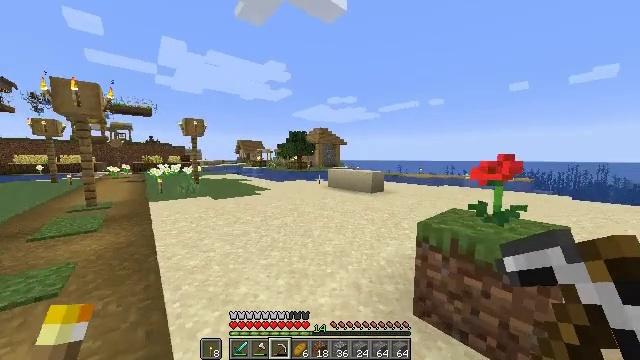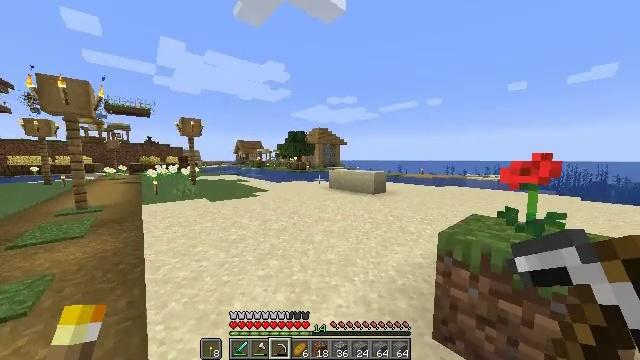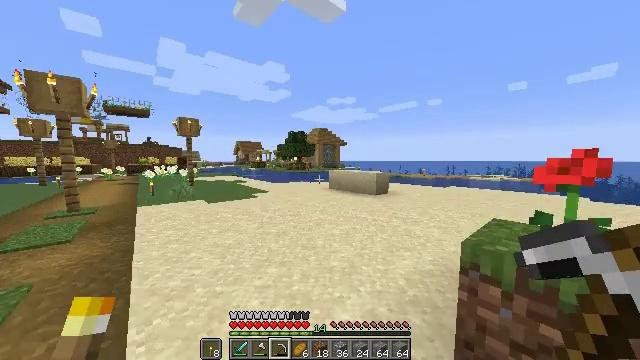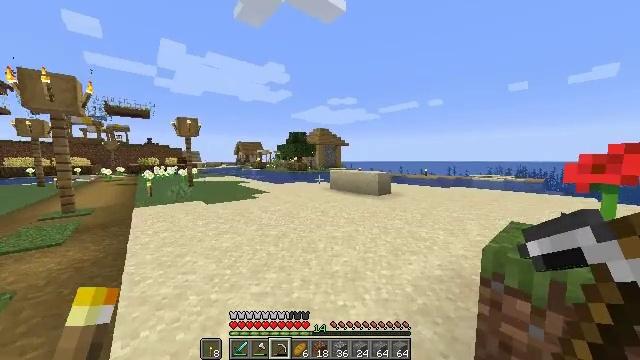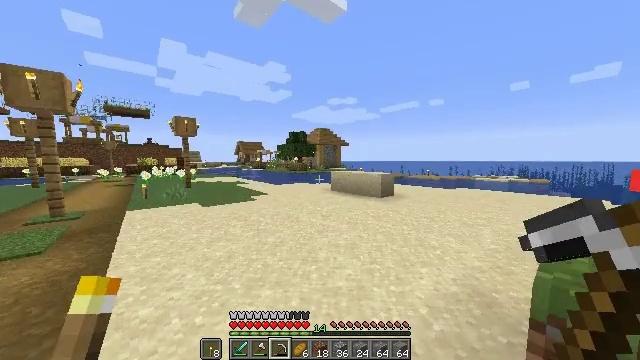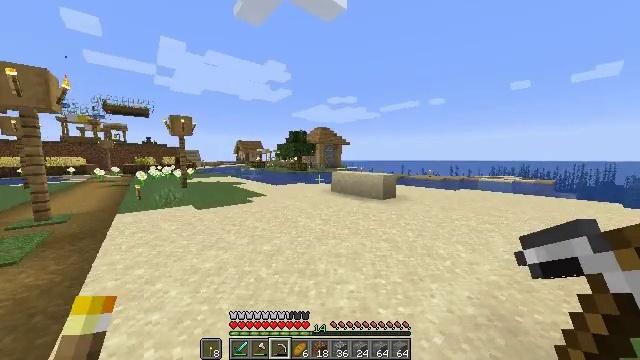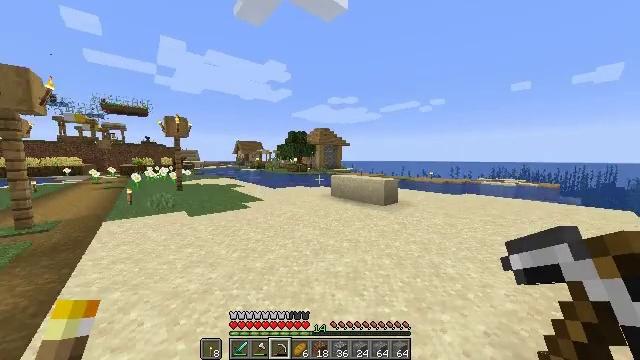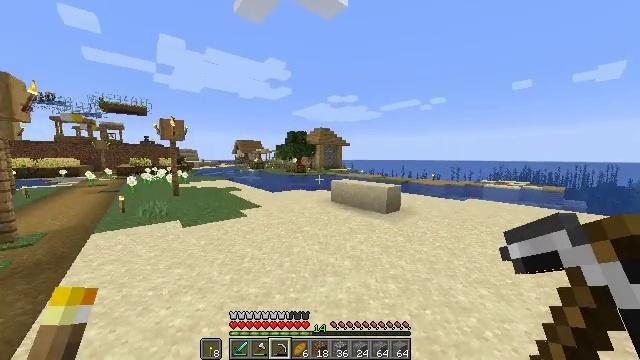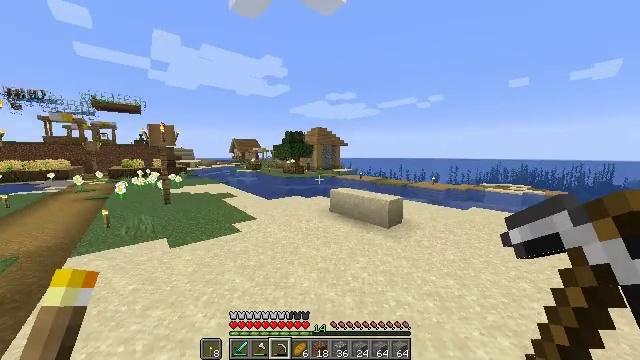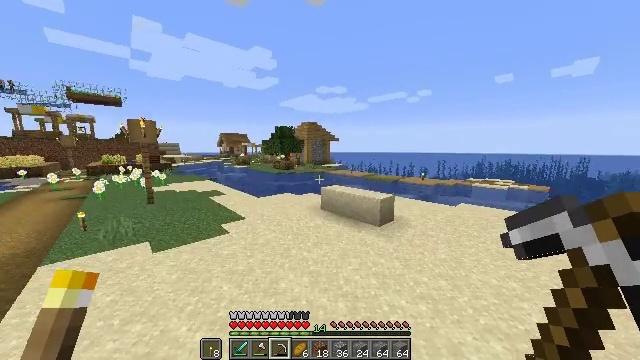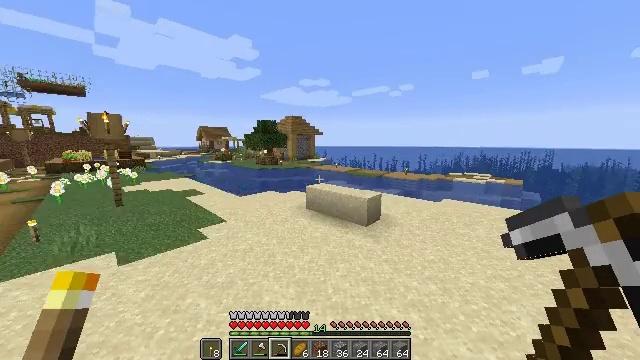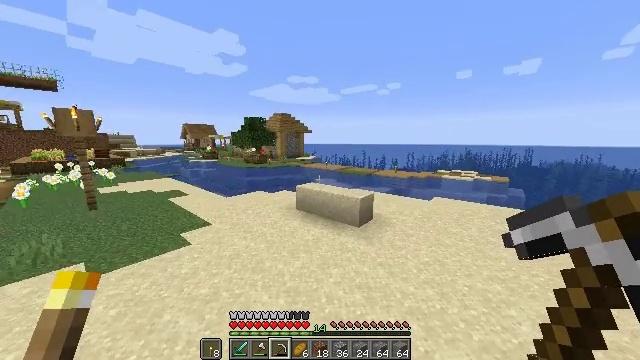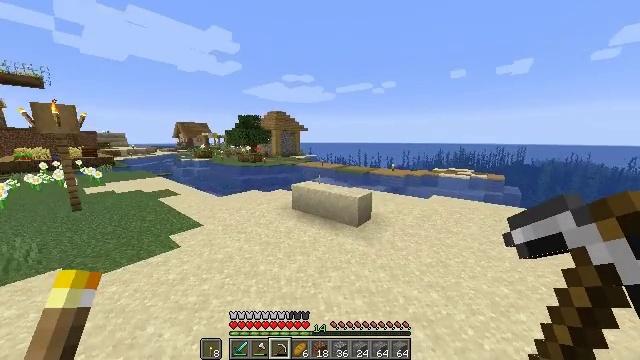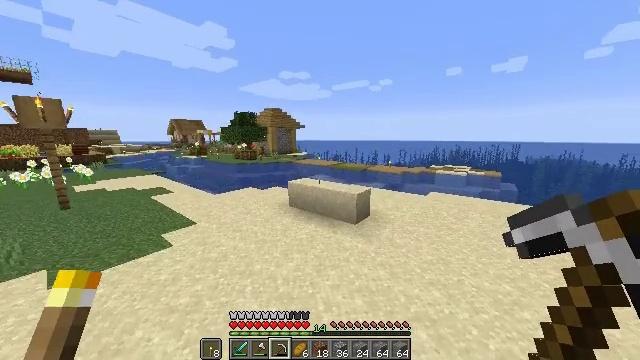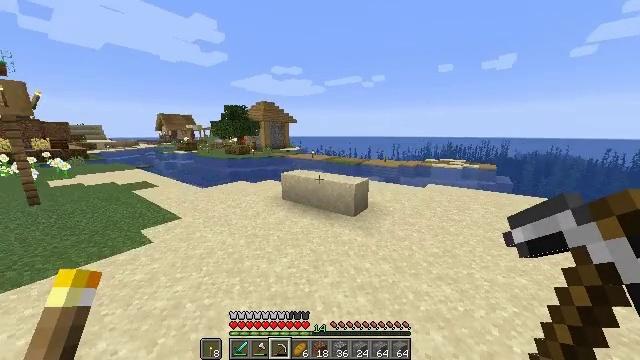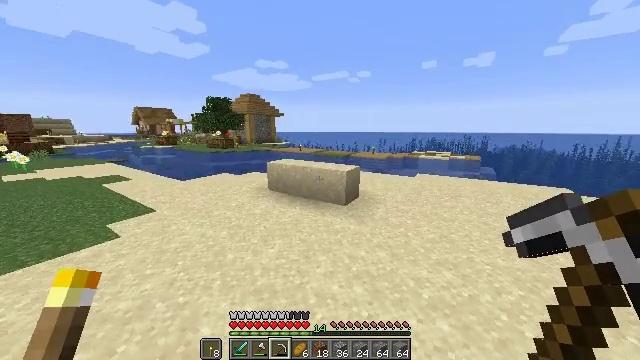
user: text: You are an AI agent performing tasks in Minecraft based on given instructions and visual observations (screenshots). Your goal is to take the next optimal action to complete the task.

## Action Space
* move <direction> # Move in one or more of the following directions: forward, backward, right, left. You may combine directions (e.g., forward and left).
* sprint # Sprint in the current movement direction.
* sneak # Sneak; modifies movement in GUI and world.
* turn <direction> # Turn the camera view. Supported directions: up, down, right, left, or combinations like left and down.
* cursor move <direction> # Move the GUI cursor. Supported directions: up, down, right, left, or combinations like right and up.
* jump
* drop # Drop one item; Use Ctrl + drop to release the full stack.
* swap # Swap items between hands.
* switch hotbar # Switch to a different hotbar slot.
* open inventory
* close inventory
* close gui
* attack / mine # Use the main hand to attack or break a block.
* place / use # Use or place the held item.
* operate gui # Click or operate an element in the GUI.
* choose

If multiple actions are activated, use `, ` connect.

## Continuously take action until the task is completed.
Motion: motion action
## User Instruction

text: Attack the oak stairs to recycle them.
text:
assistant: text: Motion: move forward, sprint
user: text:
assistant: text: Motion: move forward
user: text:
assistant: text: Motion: move forward
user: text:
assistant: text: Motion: move forward
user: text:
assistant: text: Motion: move forward
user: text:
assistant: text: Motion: move forward, jump
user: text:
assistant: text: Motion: move forward, jump
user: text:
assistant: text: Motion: move forward, jump
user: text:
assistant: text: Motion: move forward, turn right and down, jump
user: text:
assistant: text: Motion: move forward, turn right and down, jump
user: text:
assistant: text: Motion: move forward, turn right, jump
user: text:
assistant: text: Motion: move forward, turn right, jump
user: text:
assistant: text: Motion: move forward, jump
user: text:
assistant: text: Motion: move forward, turn right, jump
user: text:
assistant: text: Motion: move forward, turn right and down, jump
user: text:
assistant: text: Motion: move forward, turn right, jump
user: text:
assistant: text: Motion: move forward, sprint, turn right, jump
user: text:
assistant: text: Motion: move forward, sprint, jump
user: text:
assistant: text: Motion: move forward, sprint, jump
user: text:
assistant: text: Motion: move forward, sprint, jump
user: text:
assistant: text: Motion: move forward, jump
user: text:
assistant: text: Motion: move forward, jump
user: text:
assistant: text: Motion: move forward, jump
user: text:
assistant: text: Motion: move forward, turn left, jump
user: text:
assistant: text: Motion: move forward, turn left, jump
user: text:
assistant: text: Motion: move forward, turn left
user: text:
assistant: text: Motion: move forward, turn left
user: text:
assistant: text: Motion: turn left
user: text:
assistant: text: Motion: turn left and up
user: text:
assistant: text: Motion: turn left